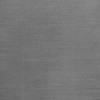
Label: dusty